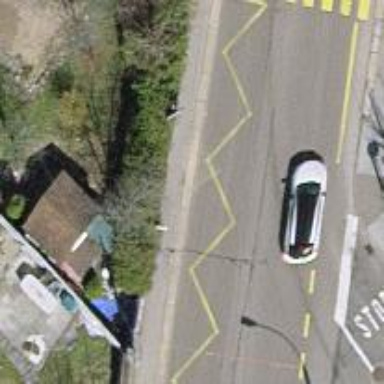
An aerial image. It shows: Bus stop with platform for public transport.